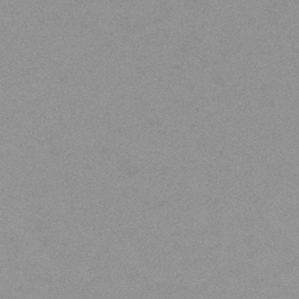
Label: frost